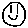
Label: smiley face